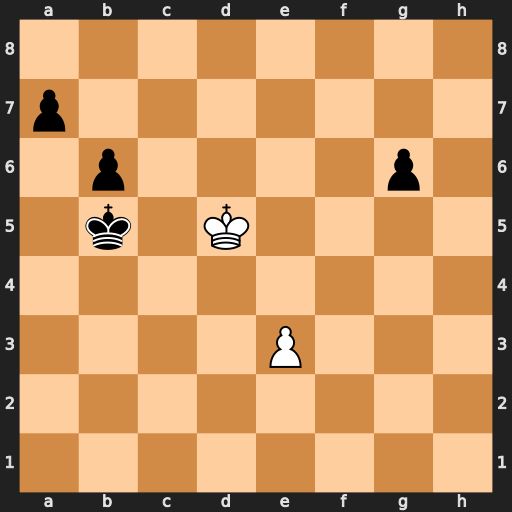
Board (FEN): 8/p7/1p4p1/1k1K4/8/4P3/8/8
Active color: w
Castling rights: -
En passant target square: -
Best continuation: e4 Ka6 e5 Kb7 Kd6